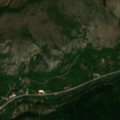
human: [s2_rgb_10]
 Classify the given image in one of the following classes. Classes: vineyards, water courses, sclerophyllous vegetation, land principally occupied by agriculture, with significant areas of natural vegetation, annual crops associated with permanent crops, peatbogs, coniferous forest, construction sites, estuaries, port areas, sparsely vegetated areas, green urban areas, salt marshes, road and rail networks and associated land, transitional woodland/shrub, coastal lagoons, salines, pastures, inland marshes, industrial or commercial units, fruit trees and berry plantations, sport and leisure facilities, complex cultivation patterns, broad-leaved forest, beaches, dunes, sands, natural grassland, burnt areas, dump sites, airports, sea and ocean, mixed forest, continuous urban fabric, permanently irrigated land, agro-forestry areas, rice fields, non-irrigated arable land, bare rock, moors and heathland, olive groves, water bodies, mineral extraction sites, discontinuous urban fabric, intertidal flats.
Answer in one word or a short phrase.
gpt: discontinuous urban fabric, non-irrigated arable land, land principally occupied by agriculture, with significant areas of natural vegetation, broad-leaved forest, natural grassland